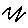
Label: zigzag